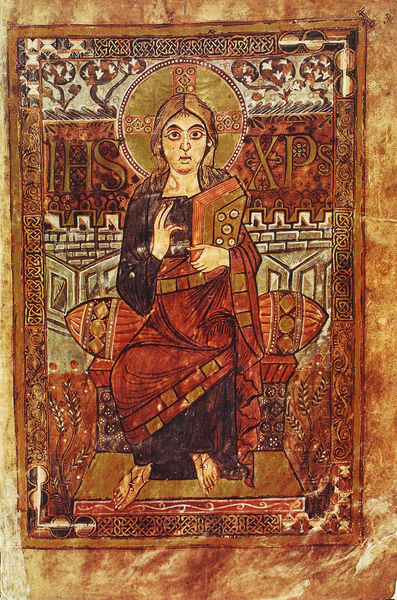
Titel: Godescalc Evangelistar
Standort: Herkunftsort: Aachen (EU - D)
Institution: Paris, Bibliothèque Nationale
Schlagwörter: hand, mann, bäume, gelb, sitzen, frau, orange, schwarz, stroh, stuhl, zeichnung, rot, schloss, wand, bibel, mensch, gewand, gold, haare, sessel, person, füße, sitz, mauer, kissen, thron, ornamente, deutsch, zinnen, buch, burg, festung, barfuß, seite, heiligenschein, christus, jesus, jesus christus, mittelalter, segnen, heiliger, maria, miniatur, ikone, erlöser, king, italienisch, christ, halo, red, thronen, icon, messias, heilger, gottessohn, sohn gottes, christkind, eye, hair, saint, eyes, book, feet, mouth, sitting, geiligenschein, troh, ihsxps, heiligenschrin, christkönig, fingers, heilland, erretter, jesus von nazaret, jesu…